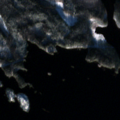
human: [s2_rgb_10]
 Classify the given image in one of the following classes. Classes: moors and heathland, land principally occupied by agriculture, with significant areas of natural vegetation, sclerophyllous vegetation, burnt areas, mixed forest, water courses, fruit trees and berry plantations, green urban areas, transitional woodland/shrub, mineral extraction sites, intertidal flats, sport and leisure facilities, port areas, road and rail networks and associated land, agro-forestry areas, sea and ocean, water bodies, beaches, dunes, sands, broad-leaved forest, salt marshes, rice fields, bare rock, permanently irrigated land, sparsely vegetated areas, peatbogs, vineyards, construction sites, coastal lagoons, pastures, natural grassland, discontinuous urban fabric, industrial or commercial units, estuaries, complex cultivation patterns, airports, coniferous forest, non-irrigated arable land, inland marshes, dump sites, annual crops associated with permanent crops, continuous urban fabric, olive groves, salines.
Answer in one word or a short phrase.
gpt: coniferous forest, mixed forest, water bodies